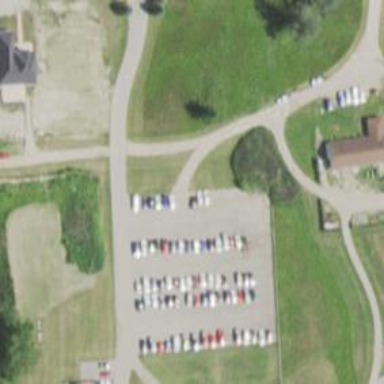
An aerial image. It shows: Service road designated as golf cart path.